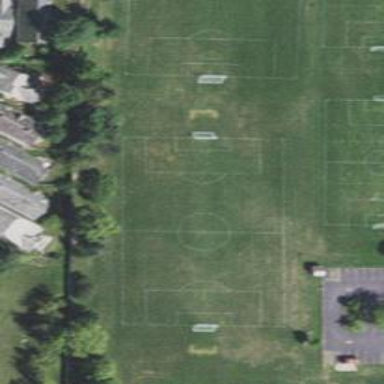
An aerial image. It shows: Soccer pitch for outdoor sports and leisure activities.